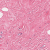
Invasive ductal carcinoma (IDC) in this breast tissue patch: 0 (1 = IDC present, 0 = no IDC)